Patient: sex M, age 62
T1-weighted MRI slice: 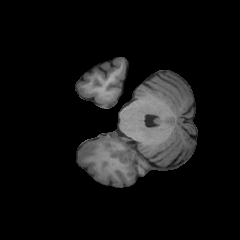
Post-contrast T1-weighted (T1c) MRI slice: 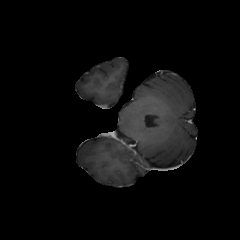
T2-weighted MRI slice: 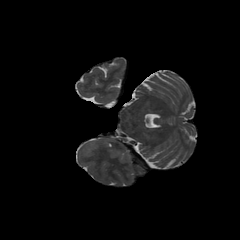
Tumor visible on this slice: no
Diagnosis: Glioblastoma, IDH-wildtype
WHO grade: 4